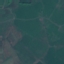
Label: Pasture